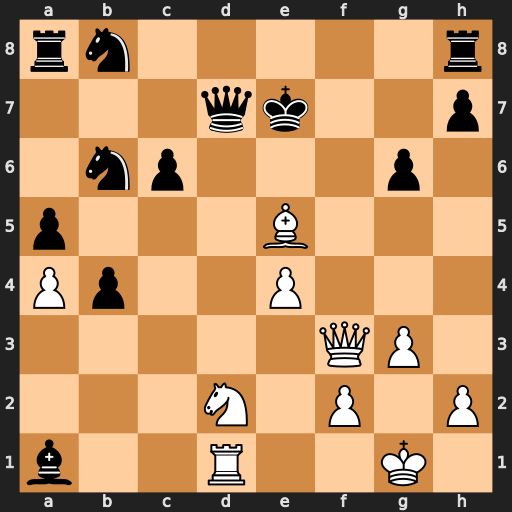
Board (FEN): rn5r/3qk2p/1np3p1/p3B3/Pp2P3/5QP1/3N1P1P/b2R2K1
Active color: w
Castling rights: -
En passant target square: -
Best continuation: Qf6+ Ke8 Qxh8+